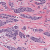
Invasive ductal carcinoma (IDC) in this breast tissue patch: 1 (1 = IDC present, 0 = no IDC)